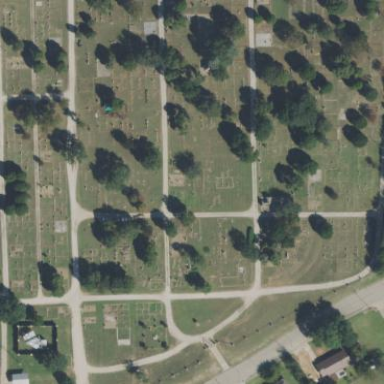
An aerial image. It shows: Cemetery.